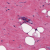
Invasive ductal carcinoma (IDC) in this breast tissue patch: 0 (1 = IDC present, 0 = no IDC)